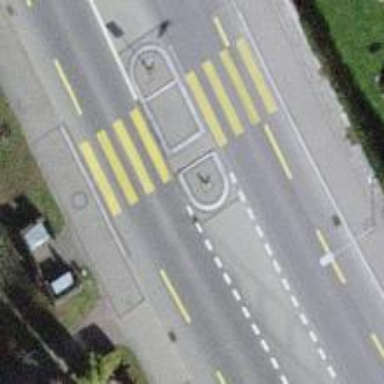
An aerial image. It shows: Secondary road with dedicated lane for cyclists.